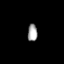
Tissue: prostate
Cell type: B cells
Senescence score: 0.7941
Nuclear area (px): 166
Mean DAPI intensity: 161.777